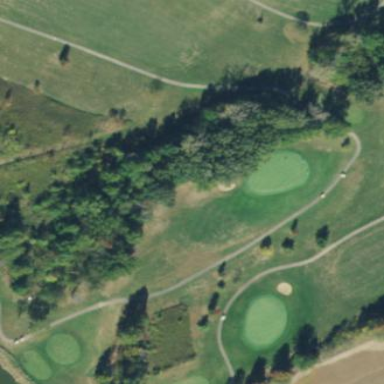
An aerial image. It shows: Golf fairway surrounded by grass.